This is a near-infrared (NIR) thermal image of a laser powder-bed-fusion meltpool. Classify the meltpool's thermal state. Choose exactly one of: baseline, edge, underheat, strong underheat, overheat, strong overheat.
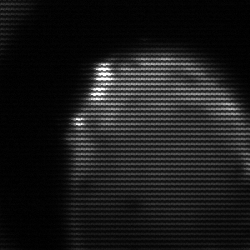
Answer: edge